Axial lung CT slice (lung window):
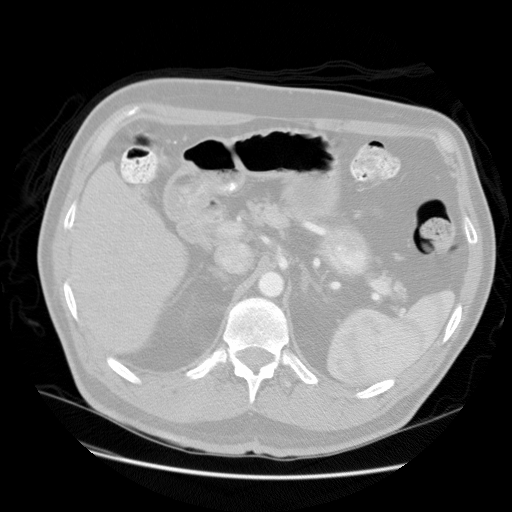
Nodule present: no